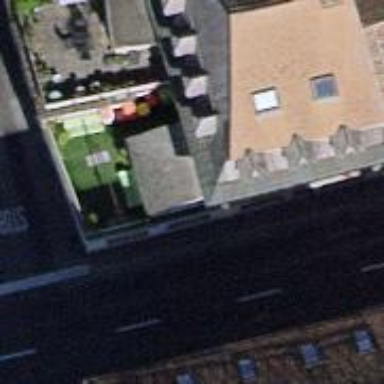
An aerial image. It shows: Pub.